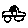
Label: car